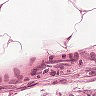
Metastatic tissue present: no